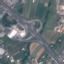
Label: Highway